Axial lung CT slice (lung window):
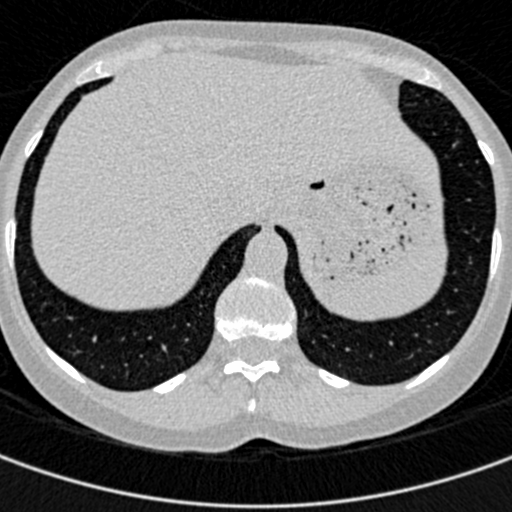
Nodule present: no